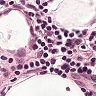
Metastatic tissue present: no